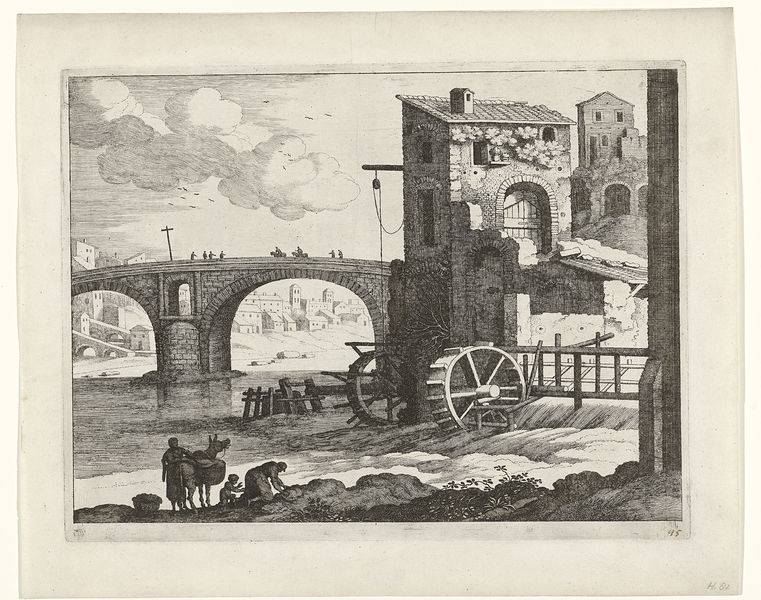
Titel: Brug en watermolen
Künstler: Willem van (II) Nieulandt
Standort: Amsterdam
Institution: Rijksmuseum
Schlagwörter: arch, architecture, people, soldiers, old, windows, wood, clouds, sky, building, hill, landscape, mountain, village, river, stream, plants, black and white, realism, birds, scene, bridge, town, rural, ink, pencil, horse, mill, paint, contrast, realistic, confrontation, wheel, industry, workers, wheels, riverside, donkey, drawbridge, watermill, precise, waterwheel, pulley, precise#, waterwall